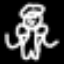
Label: angel